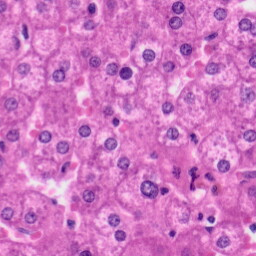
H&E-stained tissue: Liver